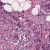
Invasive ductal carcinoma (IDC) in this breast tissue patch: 1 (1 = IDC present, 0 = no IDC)